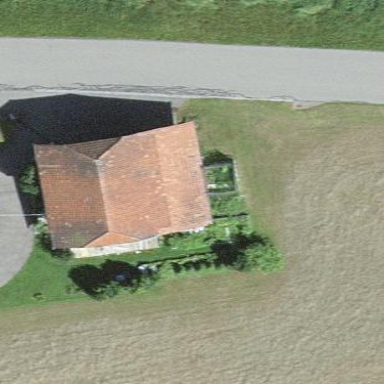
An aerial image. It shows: Farm building.